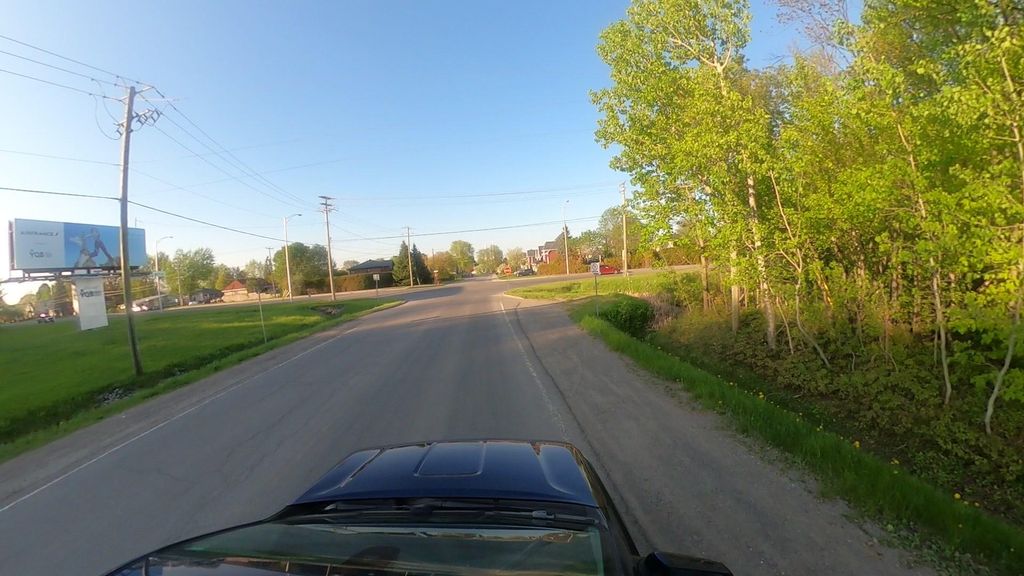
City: quebec_city